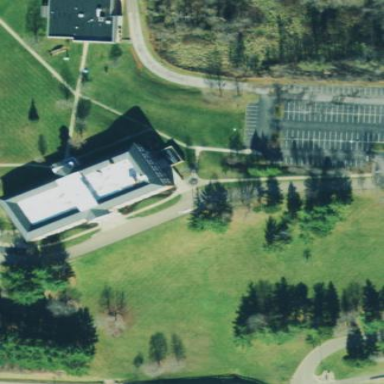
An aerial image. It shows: University building.